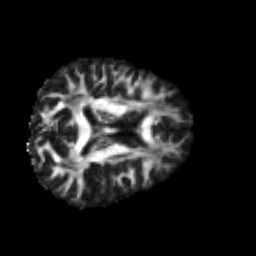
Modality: FA
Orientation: axial
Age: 44
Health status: ill
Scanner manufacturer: philips
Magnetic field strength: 3 T
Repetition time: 9 s
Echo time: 0.127 s